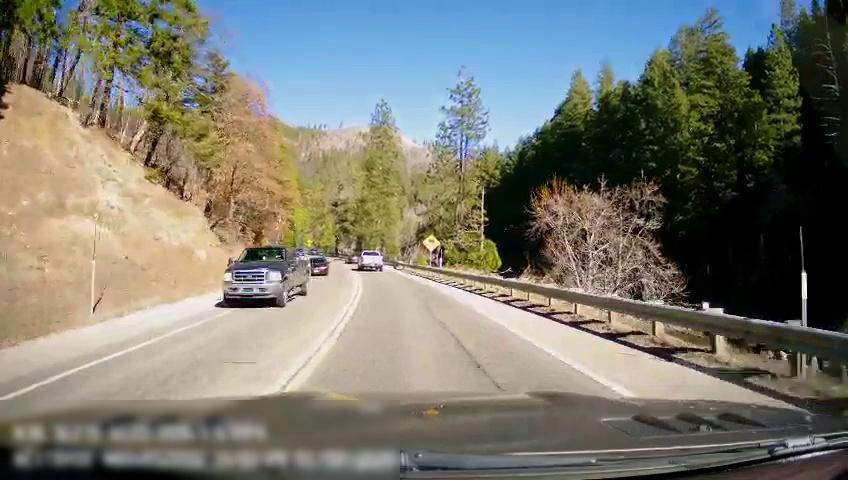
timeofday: Day
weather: Sunny
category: Drivable Space
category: Drivable Space
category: Vehicles | Truck
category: Vehicles | Car
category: Vehicles | Truck
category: Vehicles | Car
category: Lanes | Opposite Lane
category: Lanes | Current Lane
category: Lanes | Opposite Lane
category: Lanes | Current Lane
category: Traffic | Signs